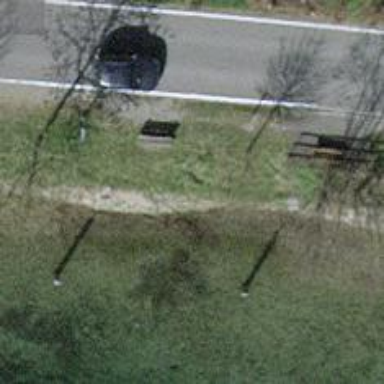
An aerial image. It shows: Brown bench in the vicinity.